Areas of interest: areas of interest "Transportation stations"
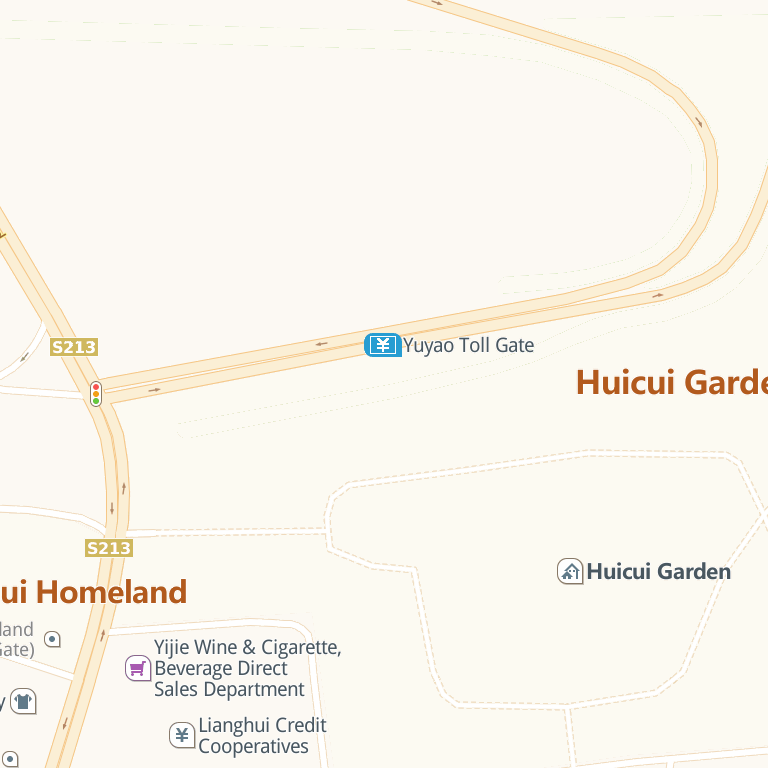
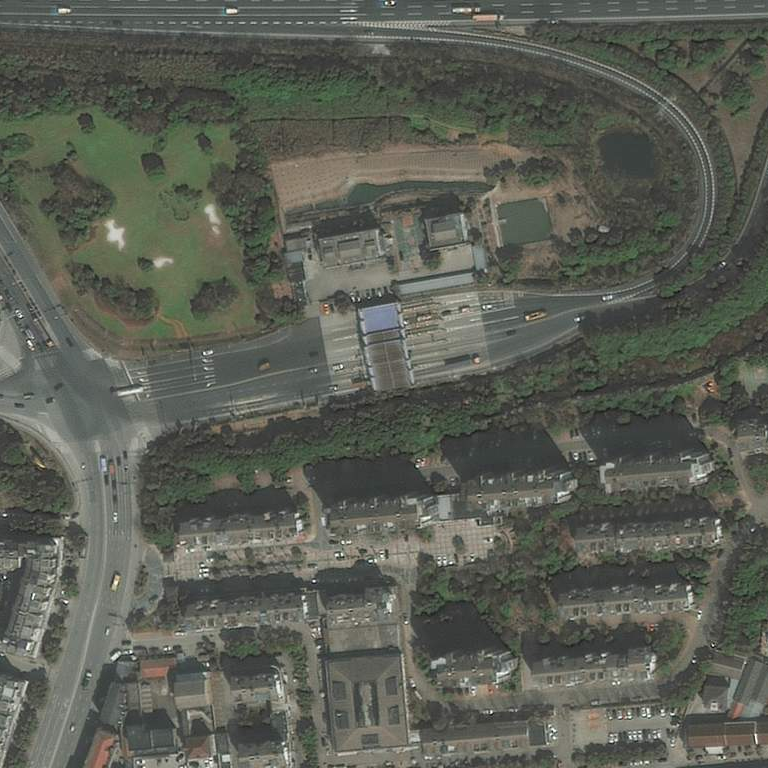